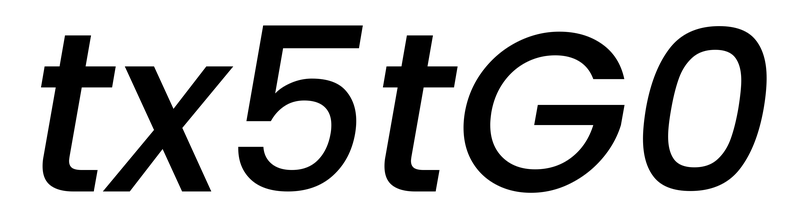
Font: Poppins-MediumItalic